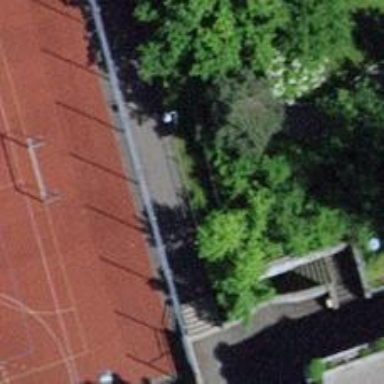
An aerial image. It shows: Road with steps.